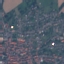
Land use / land cover: Residential